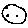
Label: moon